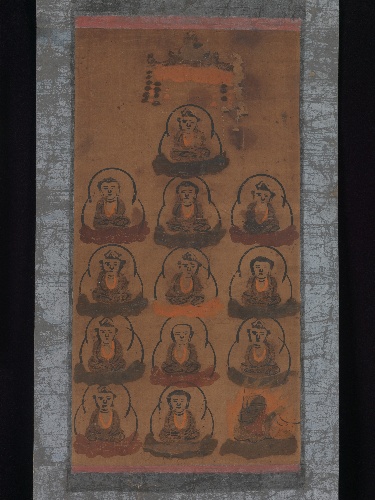
Title: 十三仏図大津絵|Ōtsu-e of Thirteen Buddhist Deities
Date: 17th century
Object type: Hanging scroll
Classification: Paintings
Medium: Hanging scroll; ink, color, and woodblock print on paper
Culture: Japan
Period: Edo period (1615–1868)
Dimensions: Image: 13 1/4 x 6 7/8 in. (33.7 x 17.5 cm)
Overall: 22 1/2 x 10 7/8 in. (57.2 x 27.6 cm)
Department: Asian Art
Credit line: The Harry G. C. Packard Collection of Asian Art, Gift of Harry G. C. Packard, and Purchase, Fletcher, Rogers, Harris Brisbane Dick, and Louis V. Bell Funds, Joseph Pulitzer Bequest, and The Annenberg Fund Inc. Gift, 1975
Accession year: 1975
Repository: Metropolitan Museum of Art, New York, NY
Tags: Deities|Buddhism